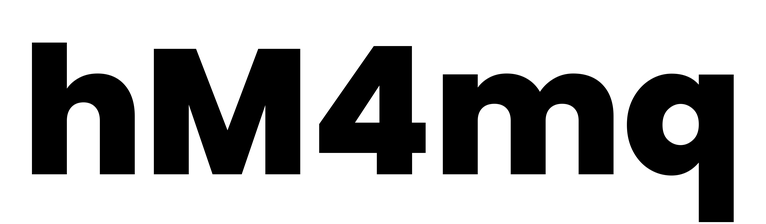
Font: Poppins-ExtraBold